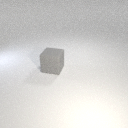
large gray rubber cube